Question: It's 2013 now and im just wondering if there has come a better way to achieve this? Is there a way to do this with just one element?
'''
div.linetop { border-top: 1px solid #111111; }
div.linebottom { border-top: 1px solid #292929; }
// make a line
<div class="linetop"></div>
<div class="linebottom"></div>
'''
# Edit
This is what happens with HR the first pixel is grey :/ (im using chrome btw dont have any other browsers):
Tried both:
'''
hr {
border-top: 1px solid #111111;
border-bottom: 1px solid #292929;
}
'''
and
'''
hr {
display: block;
height: 0;
padding: 0;
border-top: 1px solid #111111;
border-bottom: 1px solid #292929;
}
'''

# Edit
Solved it! Simply adding border:none before
'''
hr {
border: none;
border-top: 1px solid #111111;
border-bottom: 1px solid #292929;
}
'''
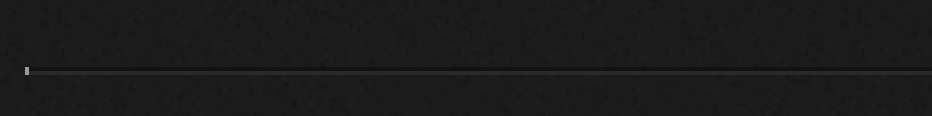
Answer: You could use the '<hr>' tag, and use both 'border-top' and 'border-bottom':
'''
hr {
border-top: 1px solid #111111;
border-bottom: 1px solid #292929;
}
'''
The HTML is simply: '<hr>'.
<URL>